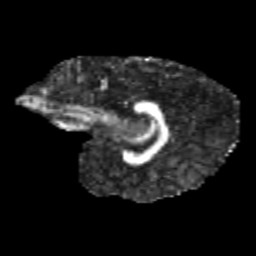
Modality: FA
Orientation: sagittal
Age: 12
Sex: female
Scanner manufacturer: siemens
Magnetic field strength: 3 T
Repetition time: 3.8 s
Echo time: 0.07 s